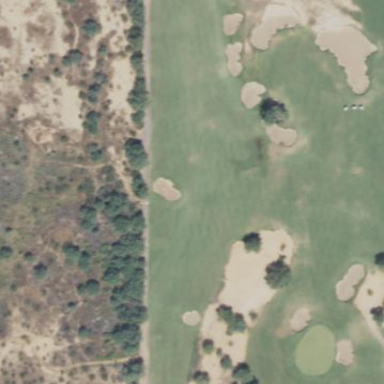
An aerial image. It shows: Grassy area designated as golf fairway.